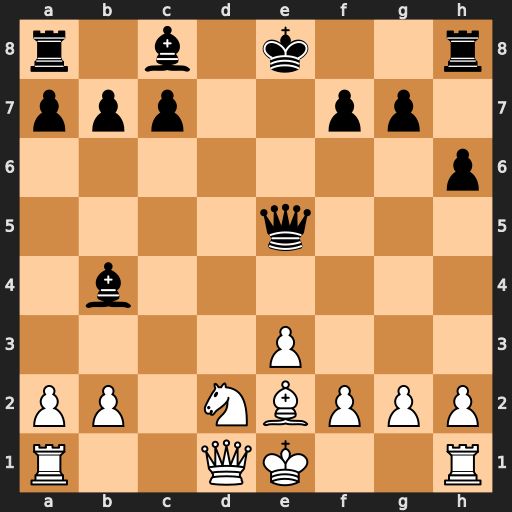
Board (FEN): r1b1k2r/ppp2pp1/7p/4q3/1b6/4P3/PP1NBPPP/R2QK2R
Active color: w
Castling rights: KQkq
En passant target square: -
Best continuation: Qa4+ Bd7 Qxb4